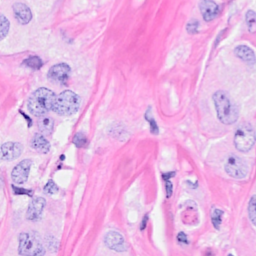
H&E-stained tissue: Breast